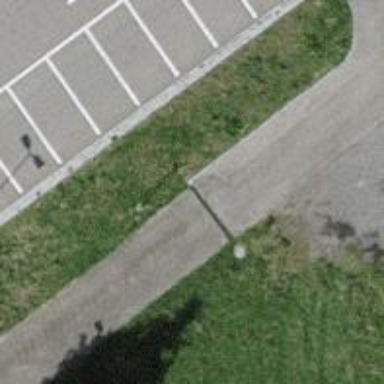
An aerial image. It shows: Support pole.